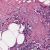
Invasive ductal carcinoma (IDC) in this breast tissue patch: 1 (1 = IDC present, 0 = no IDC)